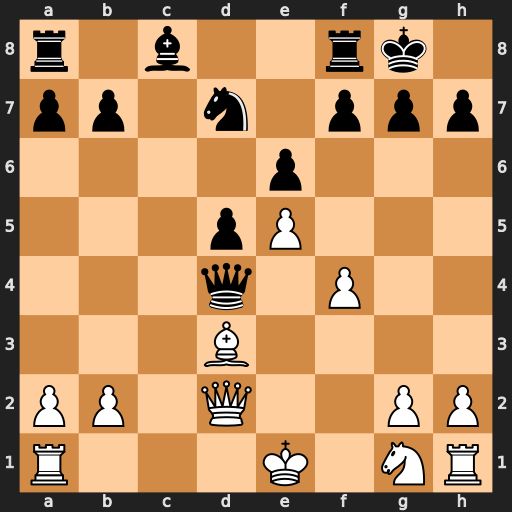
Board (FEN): r1b2rk1/pp1n1ppp/4p3/3pP3/3q1P2/3B4/PP1Q2PP/R3K1NR
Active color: w
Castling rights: KQ
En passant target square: -
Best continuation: Bxh7+ Kxh7 Qxd4